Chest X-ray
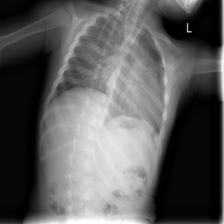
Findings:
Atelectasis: negative
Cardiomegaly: negative
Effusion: negative
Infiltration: negative
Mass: negative
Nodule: negative
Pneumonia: negative
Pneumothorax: negative
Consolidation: negative
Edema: negative
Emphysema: negative
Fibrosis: negative
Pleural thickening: negative
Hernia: negative